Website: apple
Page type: account-selection
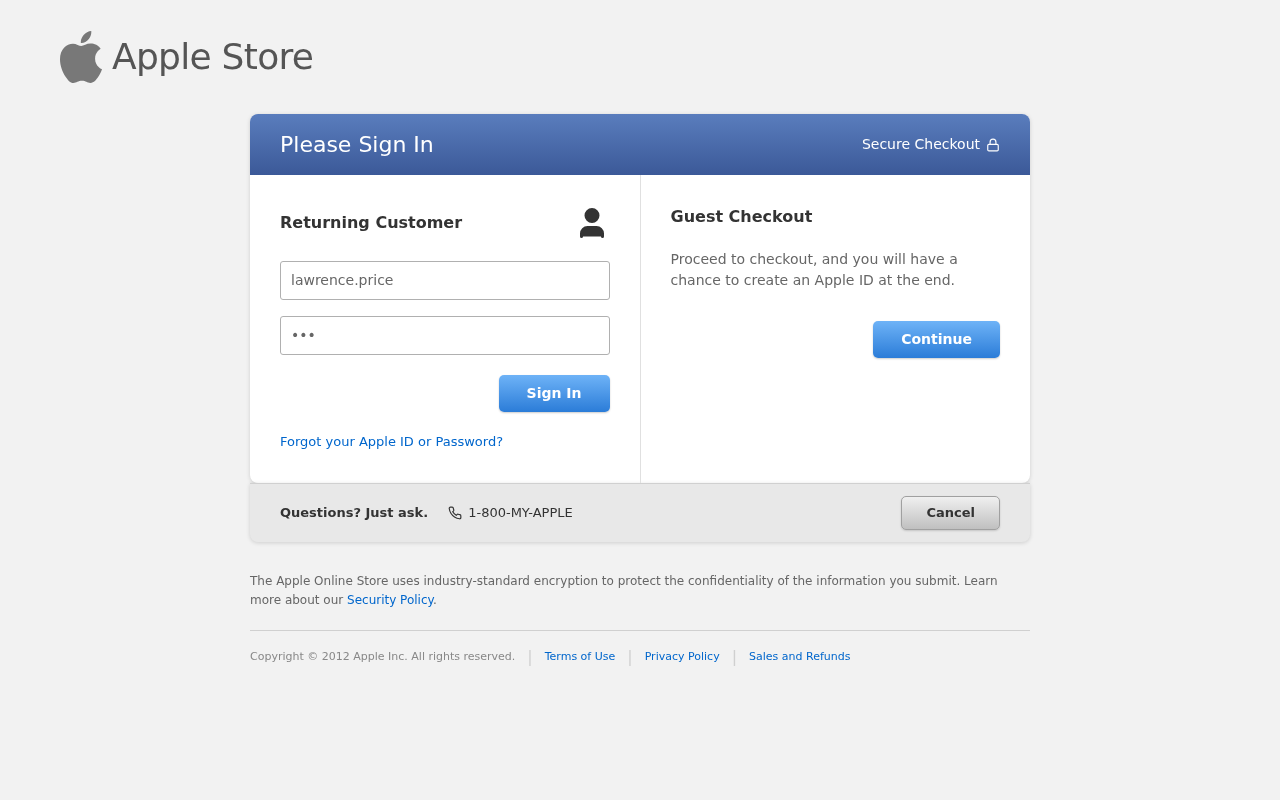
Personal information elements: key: PII_LOGIN_USERNAME
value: lawrence.price